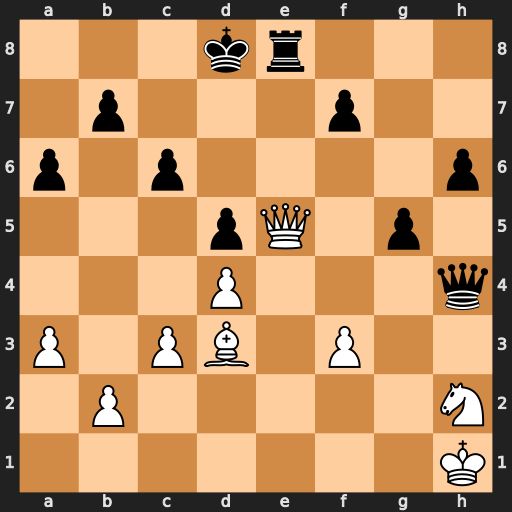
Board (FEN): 3kr3/1p3p2/p1p4p/3pQ1p1/3P3q/P1PB1P2/1P5N/7K
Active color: w
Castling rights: -
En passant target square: -
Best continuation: Qd6+ Kc8 Bf5+